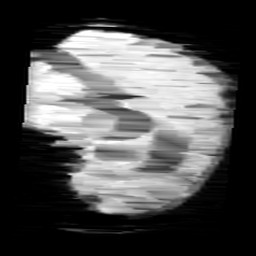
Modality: minIP
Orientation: sagittal
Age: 10
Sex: female
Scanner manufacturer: siemens
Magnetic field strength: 3 T
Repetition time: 0.027 s
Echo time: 0.02 s